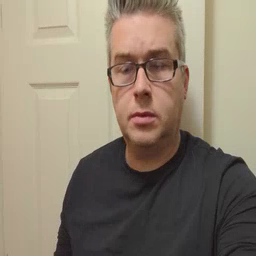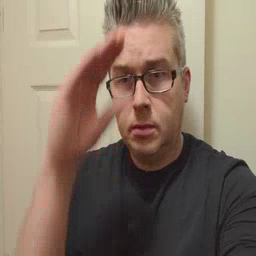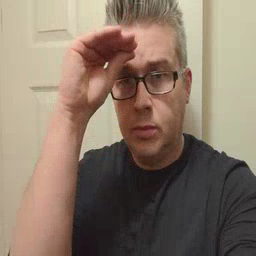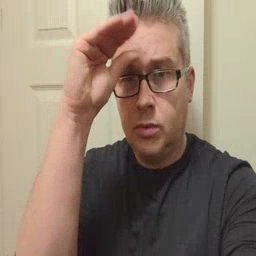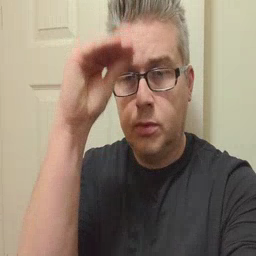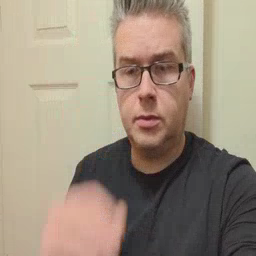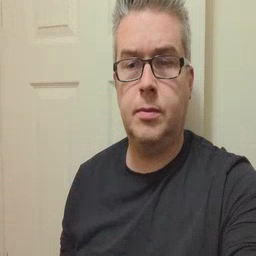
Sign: boy